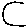
Label: moon